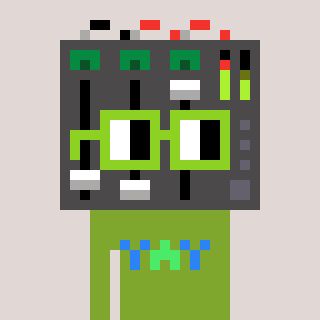
a pixel art character with square light green glasses, a mixer-shaped head and a slimegreen-colored body on a warm background